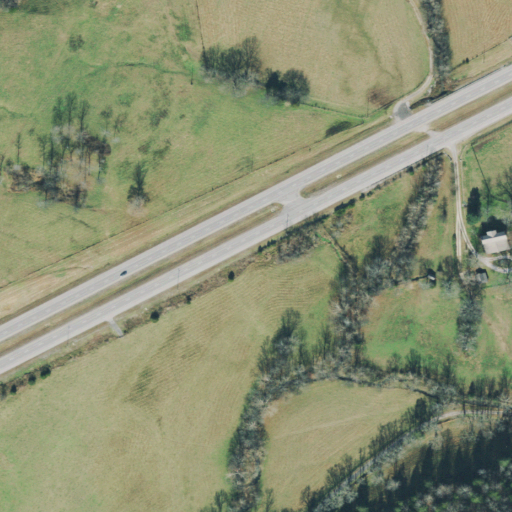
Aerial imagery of valley in Tennessee named Harwell Hollow containing pasture, medium intensity development, low intensity development, open development, deciduous forest, and grassland